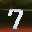
Label: 7